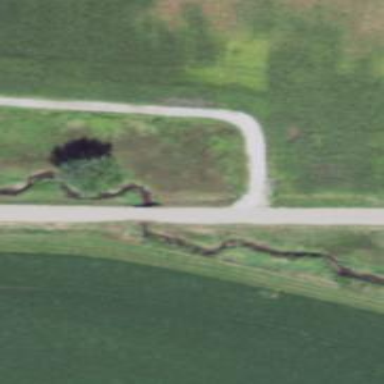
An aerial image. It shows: Residential road with bridge.